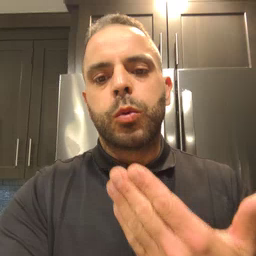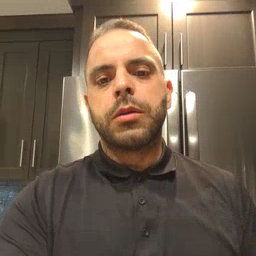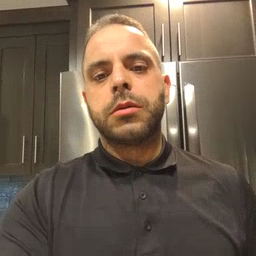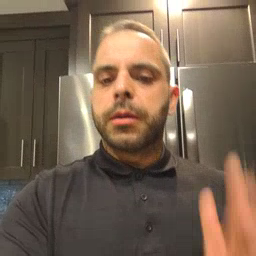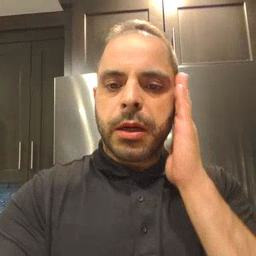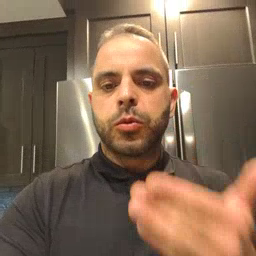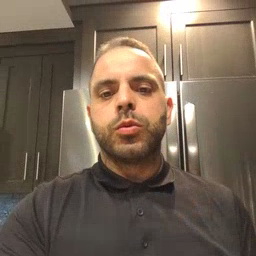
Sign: bedroom